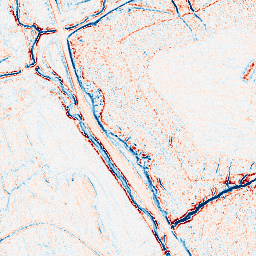
Category: edge_preserving
Decomposition family: anisotropic_diffusion
Decomposition parameters: iterations: 10
kappa: 100
gamma: 0.05
Upsampling method: bilinear
Upsampling parameters: scale: 2
Upsampling scale: 2